Question: I have a fragment which fill all of the screen. Now, If i add a new fragment i would like that each fragment fill half of the screen. How can I do this?
I tried this layout and programmatically added fragments. But it doesn't work.
'''
<RelativeLayout xmlns:android="http://schemas.android.com/apk/res/android"
xmlns:tools="http://schemas.android.com/tools" android:layout_width="match_parent"
android:layout_height="match_parent" android:paddingLeft="@dimen/activity_horizontal_margin"
android:paddingRight="@dimen/activity_horizontal_margin"
android:paddingTop="@dimen/activity_vertical_margin"
android:paddingBottom="@dimen/activity_vertical_margin"
tools:context="tech.test.org.game.Game$PlaceholderFragment">
<RelativeLayout
android:id="@+id/relativeLayout"
android:layout_width="match_parent"
android:layout_height="0px"
android:layout_weight="50">
</RelativeLayout>
<RelativeLayout
android:id="@+id/relativeLayout2"
android:layout_width="match_parent"
android:layout_height="0px"
android:layout_below="@+id/relativeLayout"
android:layout_weight="50"
>
</RelativeLayout>
</RelativeLayout>
'''
Thanks.
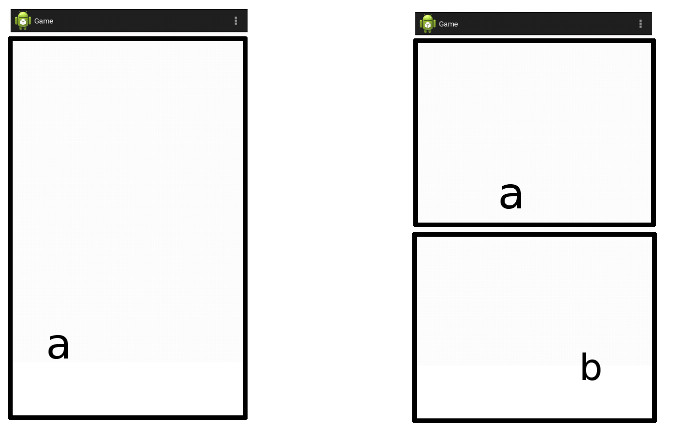
Answer: The answer given by Kat-hat is also correct but it takes to much load, to load the UI which may hamper the performance.
'''
<RelativeLayout
android:id="@+id/relativeLayout"
android:layout_width="match_parent"
android:layout_height="match_parent"
android:layout_weight="0.5"
>
</RelativeLayout>
<RelativeLayout
android:id="@+id/relativeLayout2"
android:layout_width="match_parent"
android:layout_height="match_parent"
android:layout_weight="0.5"
android:visibility="gone" >
</RelativeLayout>
</LinearLayout>
'''
'''
findViewById(R.id.relativeLayout2).setVisibility(View.VISIBLE);
'''